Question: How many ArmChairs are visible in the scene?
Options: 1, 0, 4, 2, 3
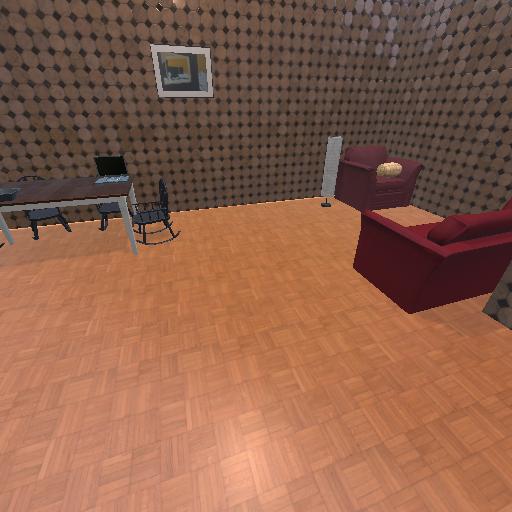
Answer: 1